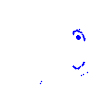
Particle: pion